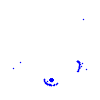
Particle: proton